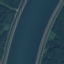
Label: River